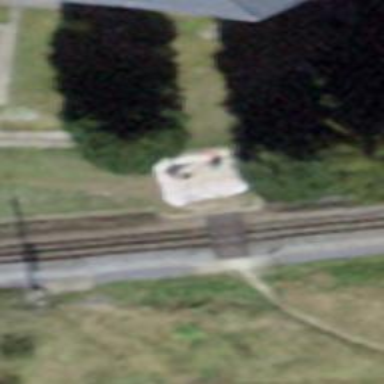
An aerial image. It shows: Narrow-gauge railway track with 1 electrified contact line.